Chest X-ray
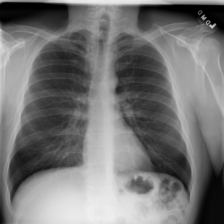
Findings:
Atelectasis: negative
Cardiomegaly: negative
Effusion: negative
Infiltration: negative
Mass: negative
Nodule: negative
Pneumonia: negative
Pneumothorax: negative
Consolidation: negative
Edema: negative
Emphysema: negative
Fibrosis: negative
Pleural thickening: negative
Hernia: negative